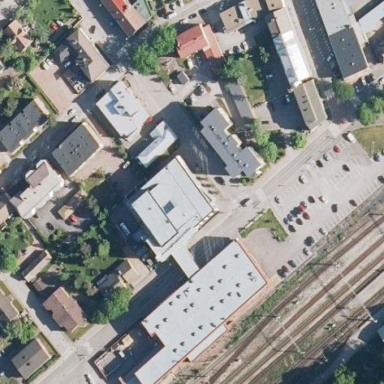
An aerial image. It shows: Red school building.